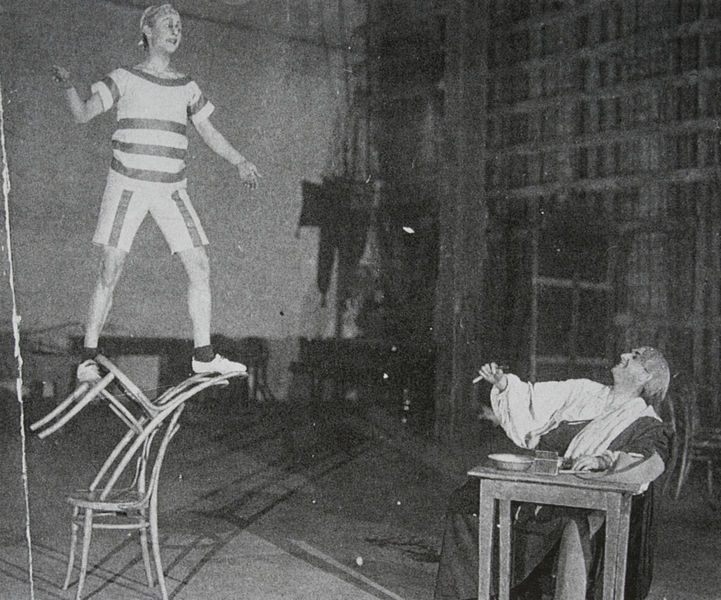
Titel: Szene aus "Der Wald" von Alexander Ostrowskij
Standort: Moskau
Schlagwörter: mann, schatten, weiß, licht, männer, schwarz, stühle, szene, tisch, gewand, kostüm, bühne, theater, lehne, füsse, gestreift, foto, clown, gefahr, lehen, akrobaten, balance, akrobat, spiegelnd, balancieren, akkrobat, hinterbühne